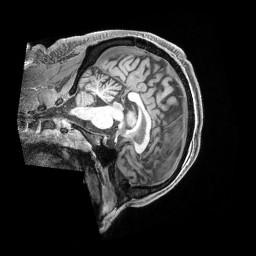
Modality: T1w
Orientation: sagittal
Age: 51
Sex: male
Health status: ill
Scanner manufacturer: siemens
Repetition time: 2.4 s
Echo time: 0.00231 s